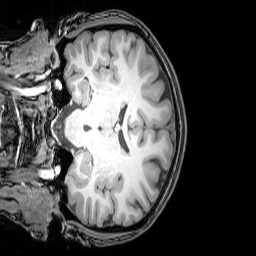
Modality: T1w
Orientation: coronal
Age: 21
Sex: female
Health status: healthy
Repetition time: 0.081 s
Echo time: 0.037 s